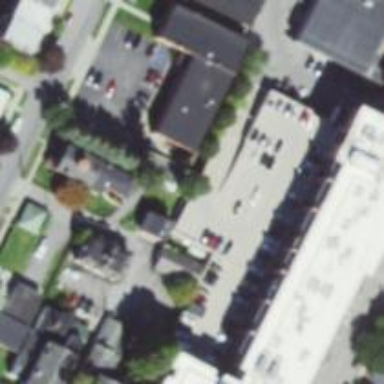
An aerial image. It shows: Alley classified as service road.